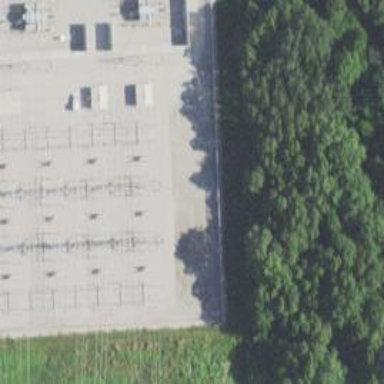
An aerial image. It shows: Switch used for power control.